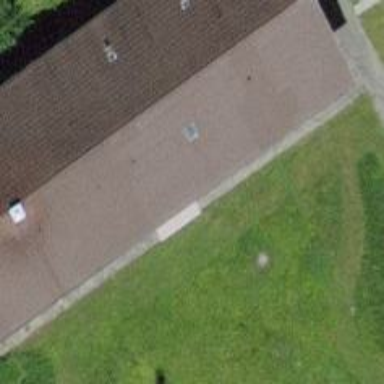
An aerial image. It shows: Gabled roof on residential building.